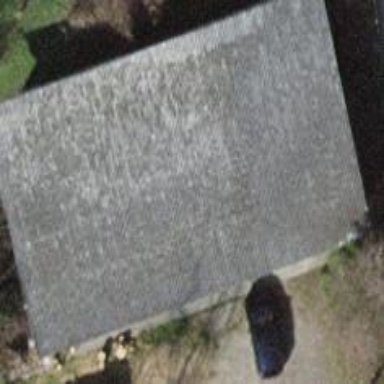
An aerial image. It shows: Barn.